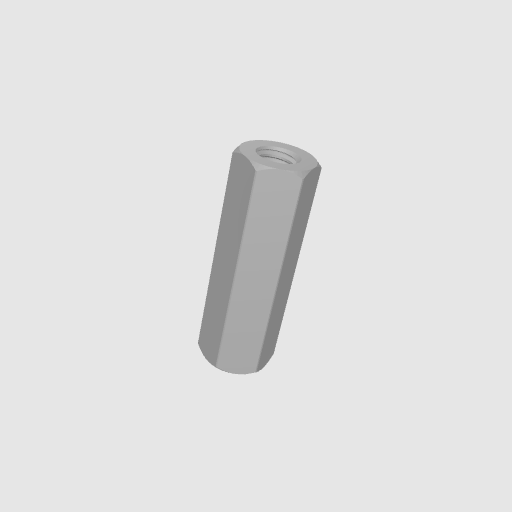
Part: Standoff8RID22